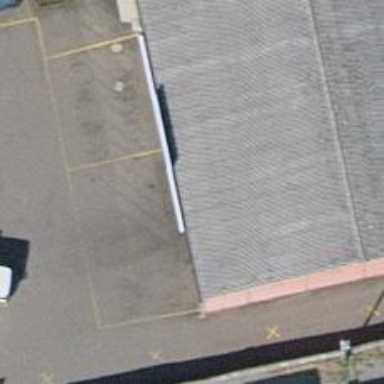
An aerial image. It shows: Car repair shop.